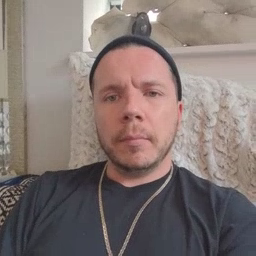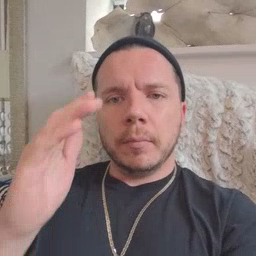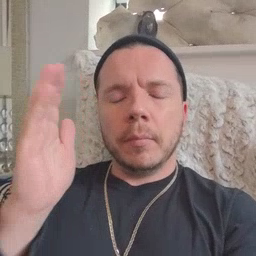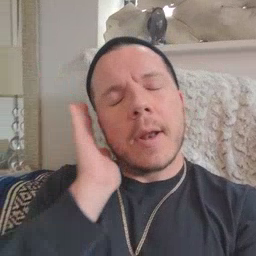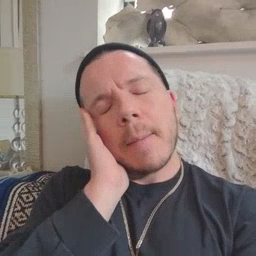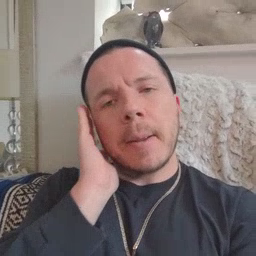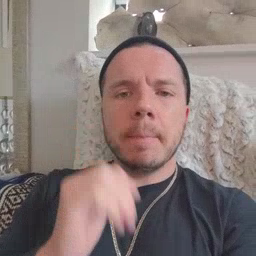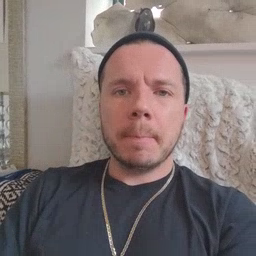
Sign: nap